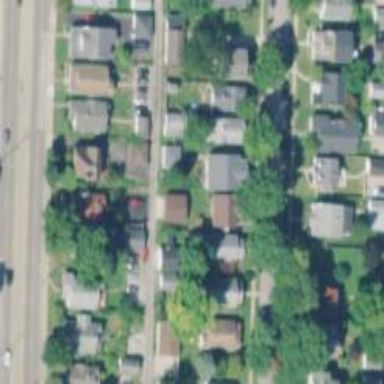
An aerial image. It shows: Alley classified as service road.